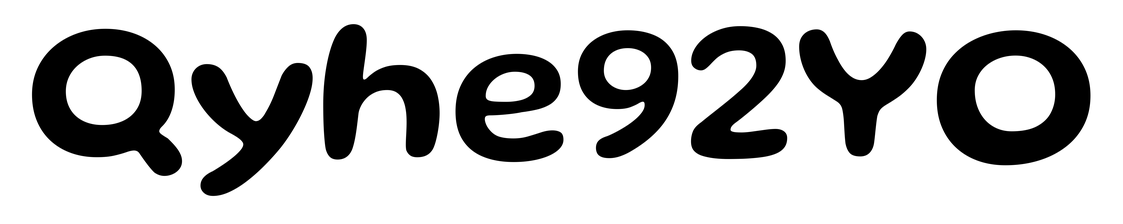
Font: Gluten_Medium